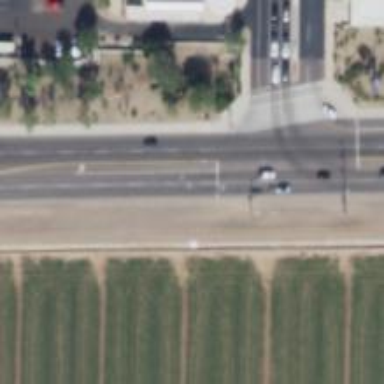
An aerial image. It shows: Solid stop line on the road marking.